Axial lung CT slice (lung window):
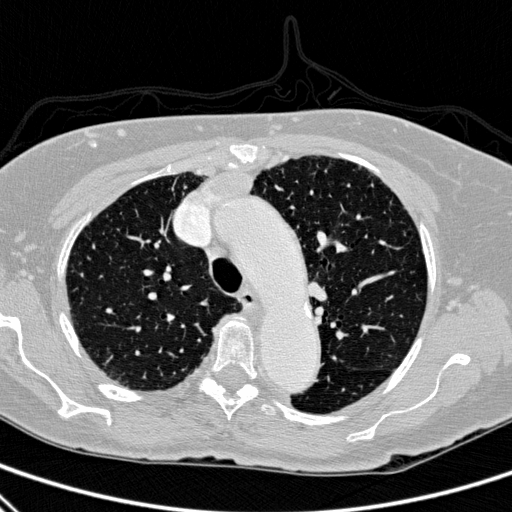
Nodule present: no